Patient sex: F
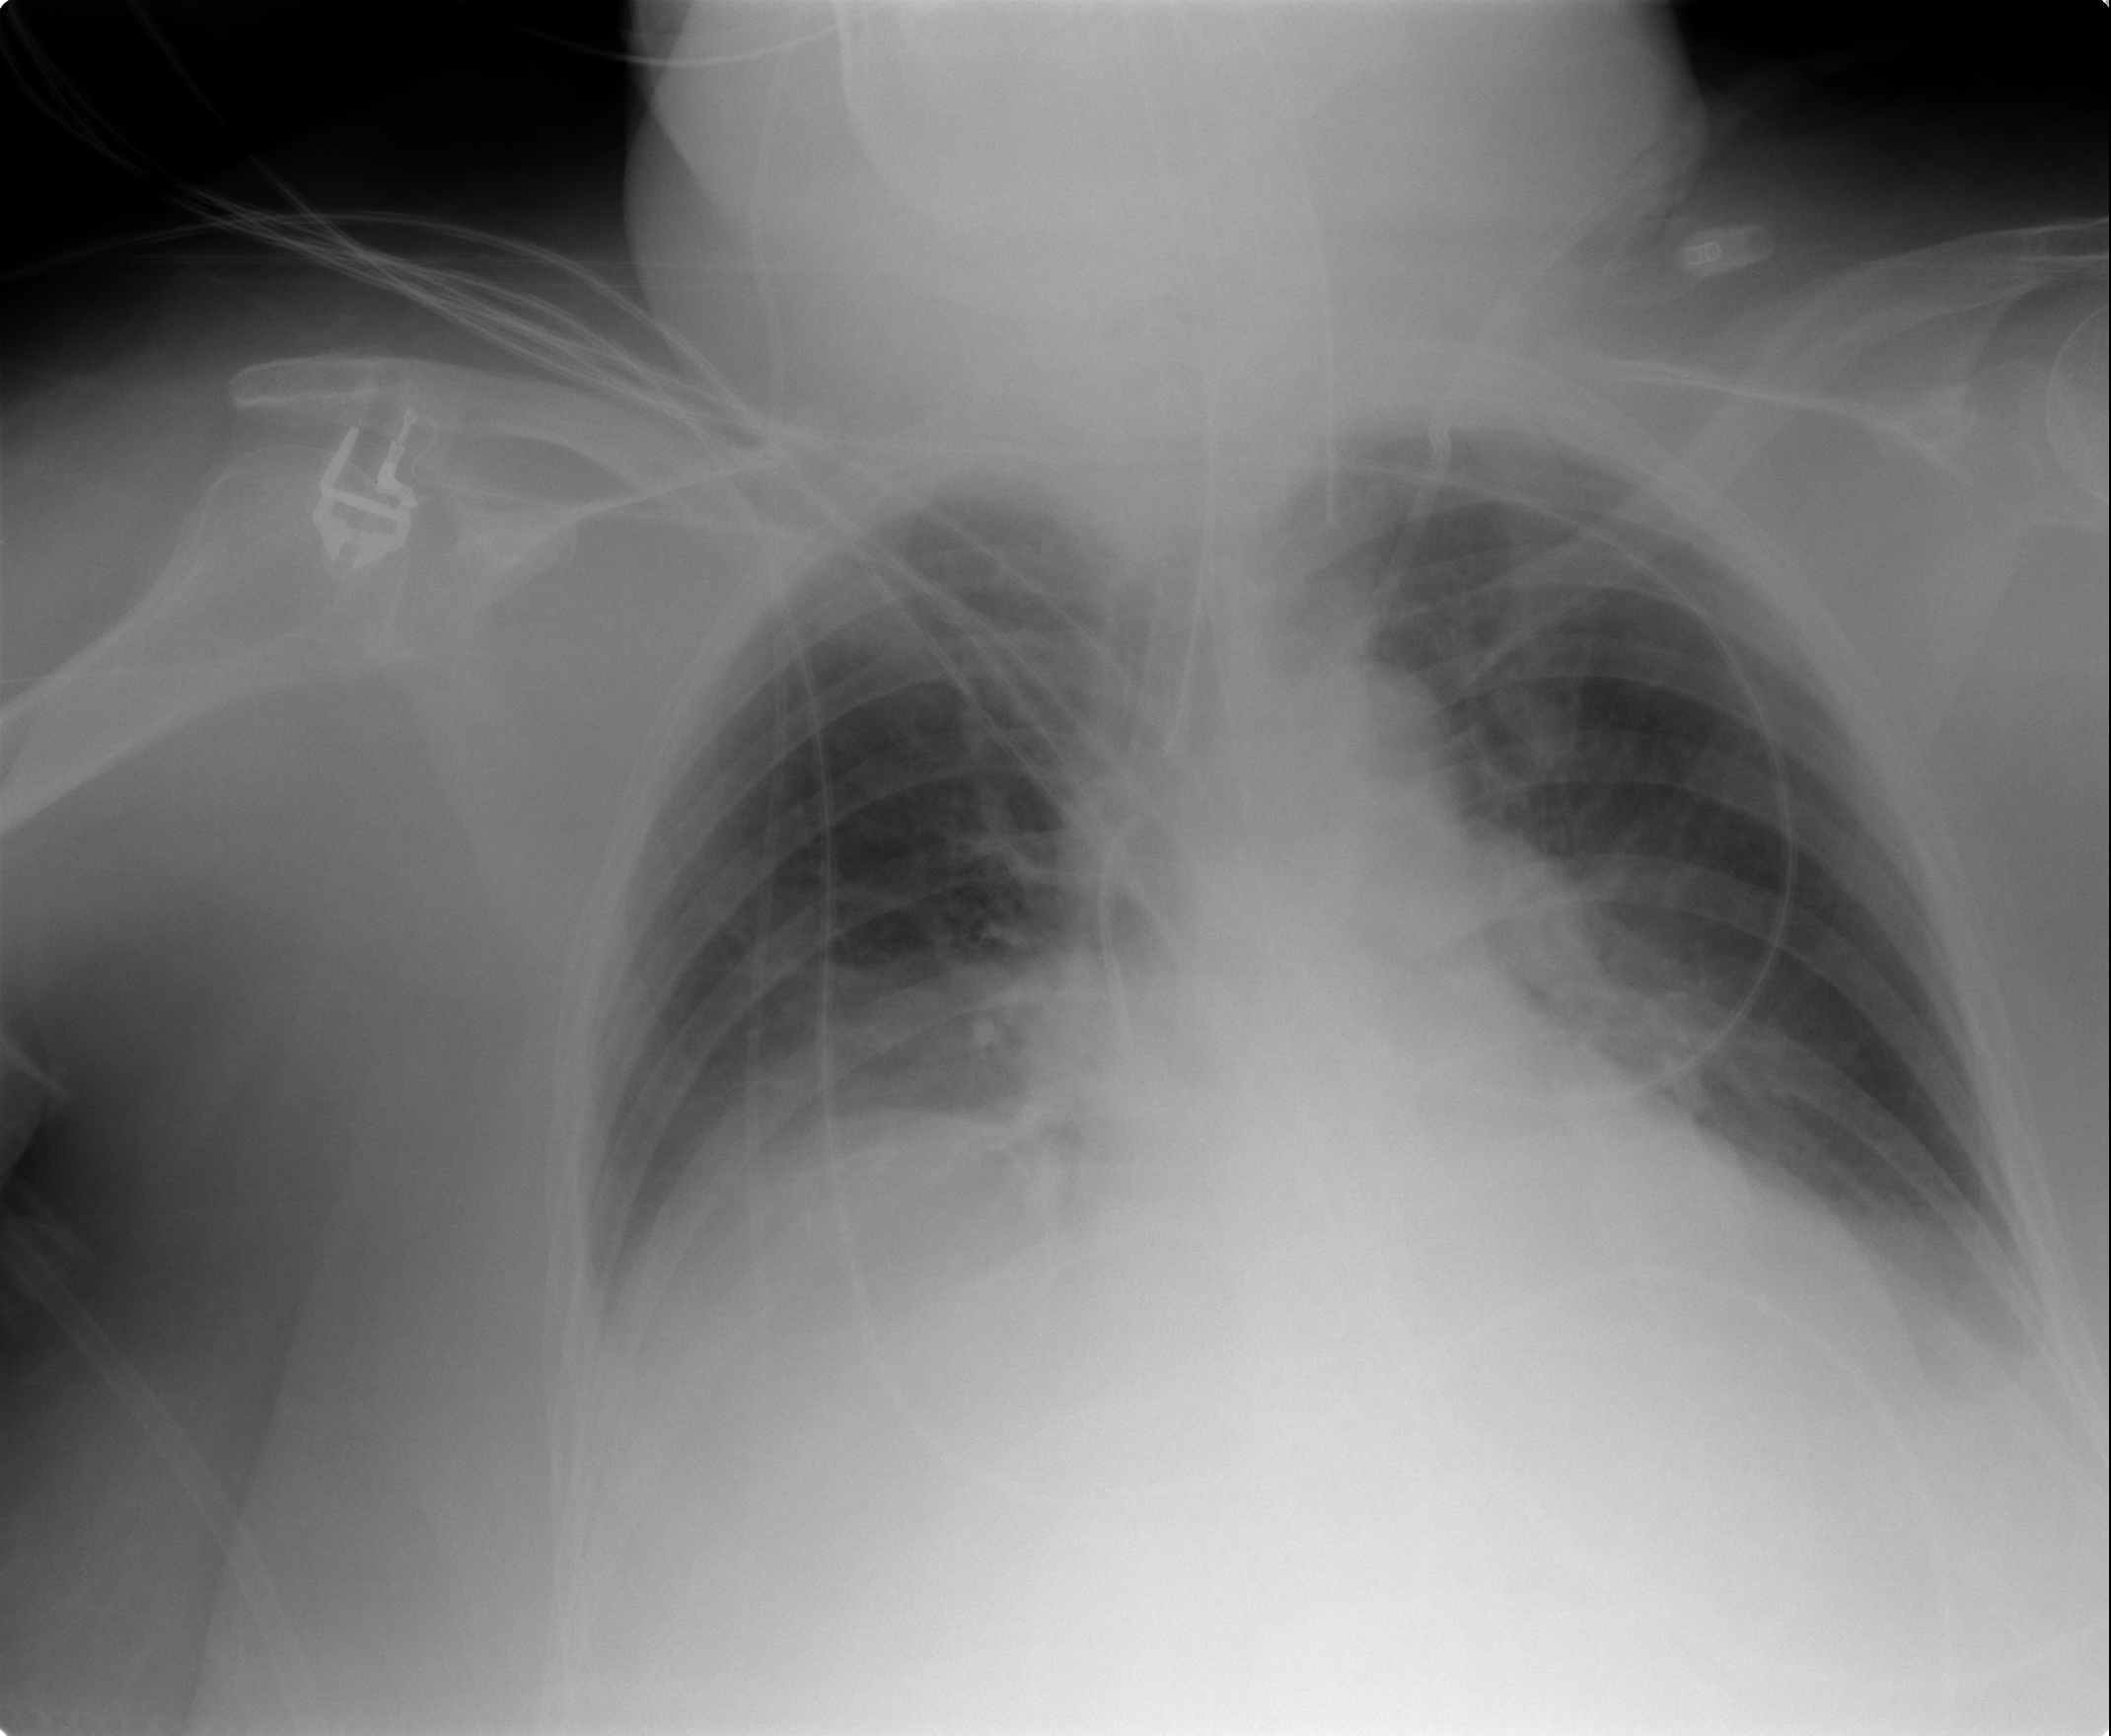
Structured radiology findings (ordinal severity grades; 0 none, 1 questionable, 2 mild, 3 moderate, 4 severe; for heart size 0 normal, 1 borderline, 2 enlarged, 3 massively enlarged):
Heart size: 2
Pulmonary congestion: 0
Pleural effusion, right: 2
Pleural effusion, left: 2
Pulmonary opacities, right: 1
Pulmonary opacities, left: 0
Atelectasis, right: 3
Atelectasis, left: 2